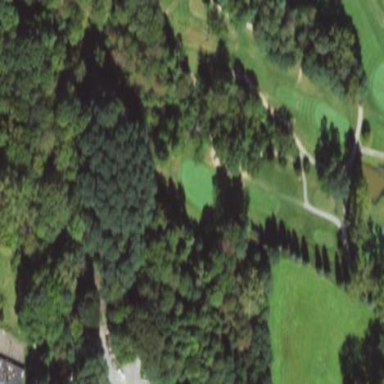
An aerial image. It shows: Golf pitch.